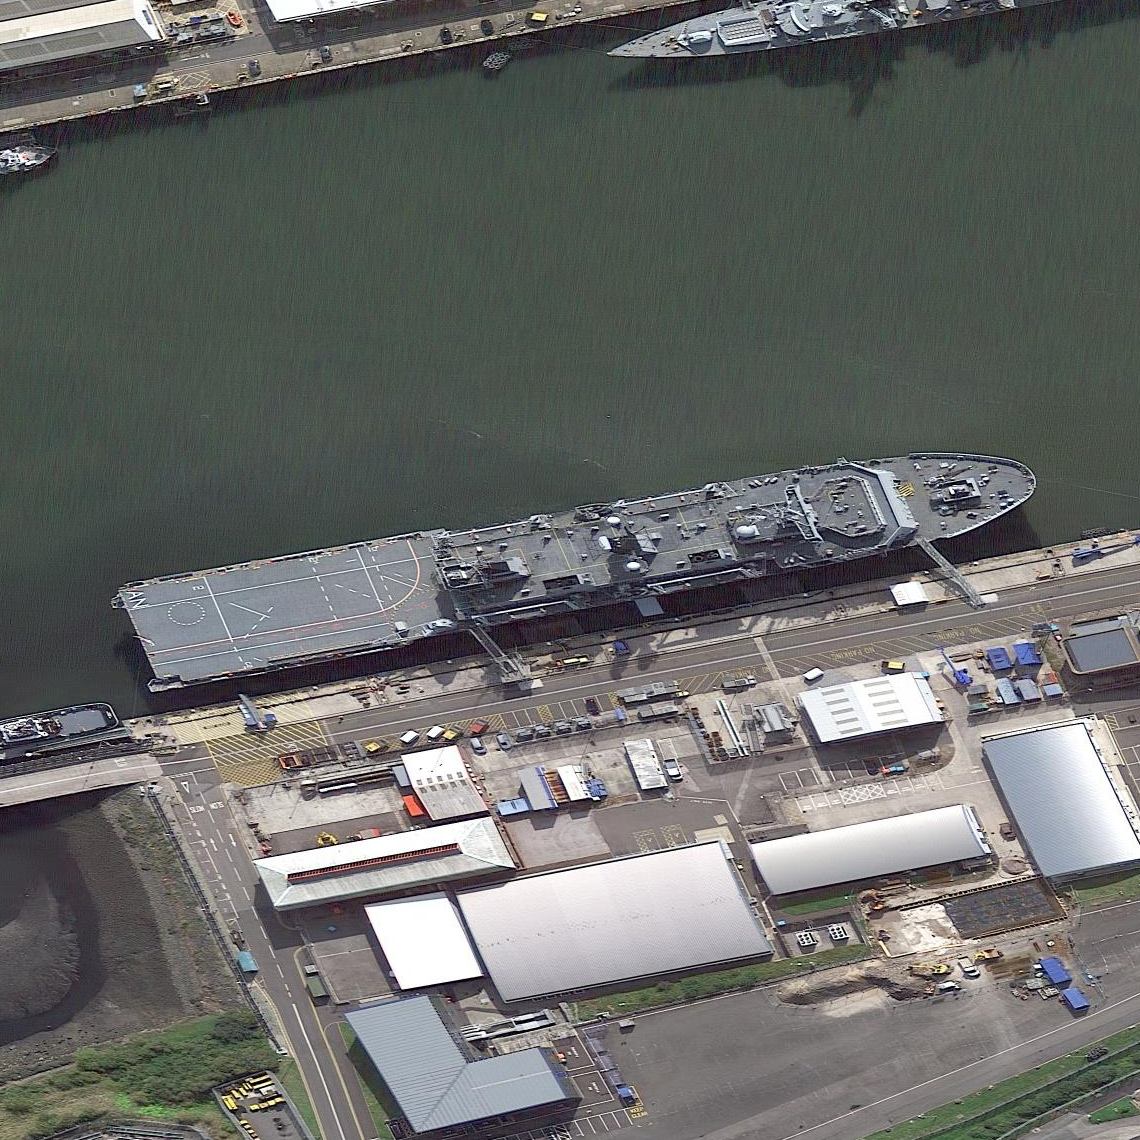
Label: combat